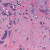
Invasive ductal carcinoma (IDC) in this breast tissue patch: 1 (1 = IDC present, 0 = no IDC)